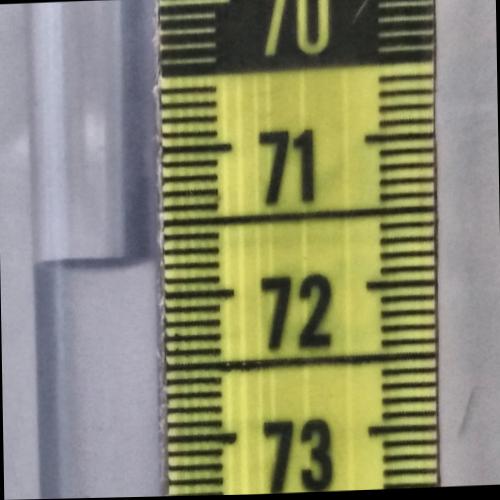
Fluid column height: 71.8 cm